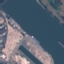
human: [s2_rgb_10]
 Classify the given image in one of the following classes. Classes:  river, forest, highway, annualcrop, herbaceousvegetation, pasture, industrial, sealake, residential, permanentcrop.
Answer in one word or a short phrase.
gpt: River